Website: walmart
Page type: customer-info-address
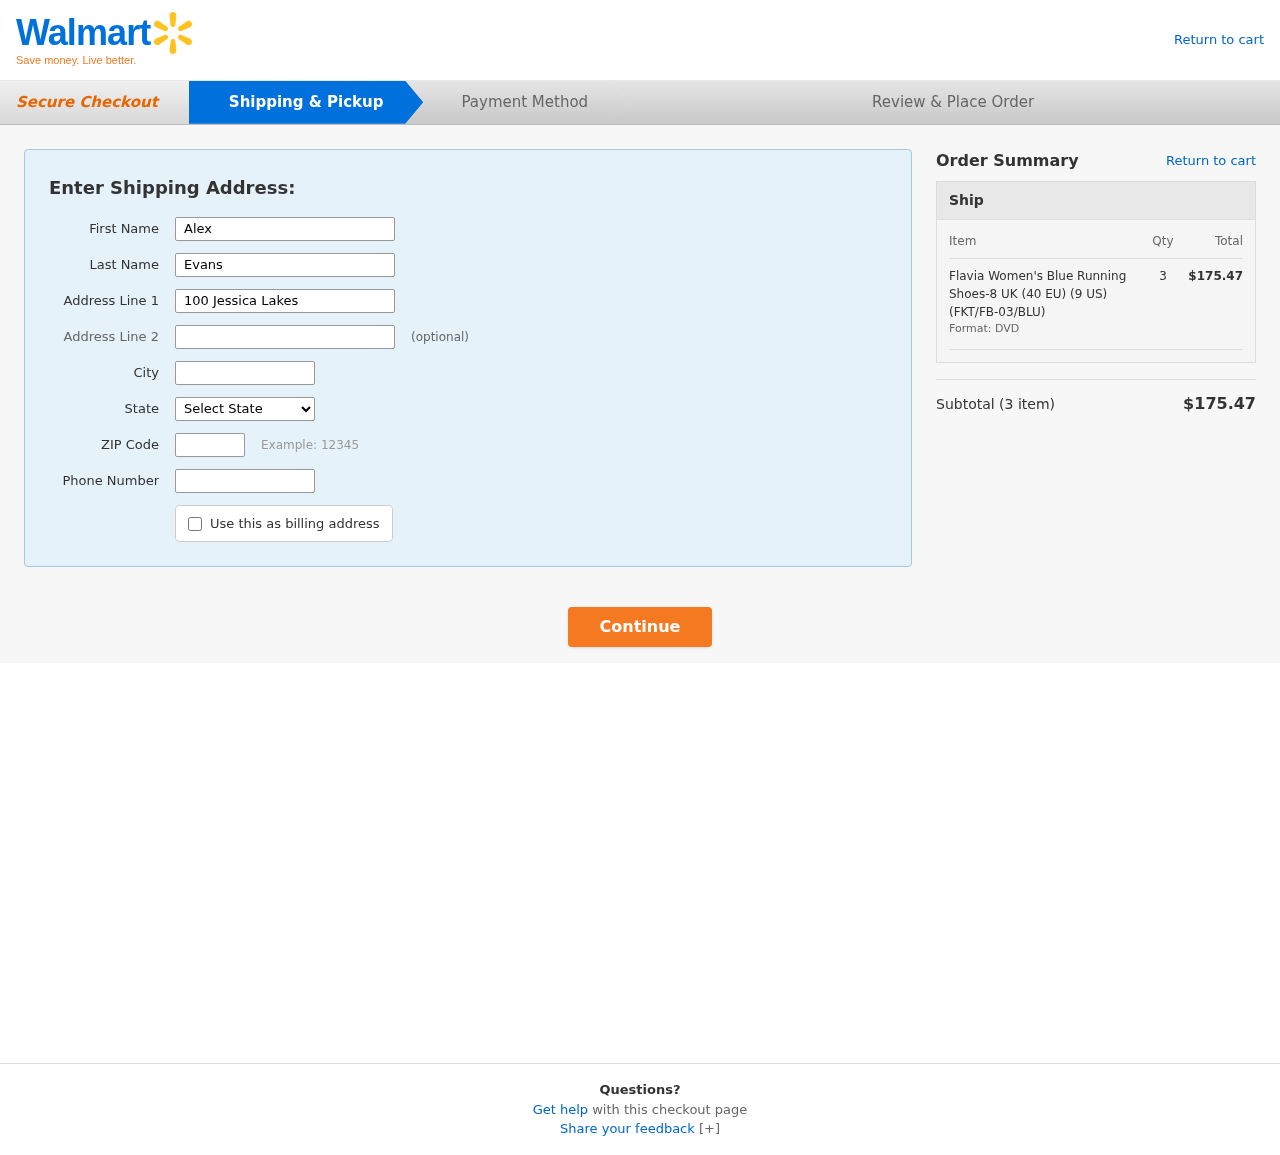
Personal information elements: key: PII_CITY
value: East Larry
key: PII_FIRSTNAME
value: Alex
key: PII_LASTNAME
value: Evans
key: PII_PHONE
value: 9772434021
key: PII_POSTCODE
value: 44915
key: PII_STATE
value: Missouri
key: PII_STREET
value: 100 Jessica Lakes
Product elements: key: PRODUCT1_NAME
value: Flavia Women's Blue Running Shoes-8 UK (40 EU) (9 US) (FKT/FB-03/BLU)
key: PRODUCT1_QUANTITY
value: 3
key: PRODUCT1_LINE_TOTAL
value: $175.47
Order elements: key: ORDER_NUM_ITEMS
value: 3
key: ORDER_SUBTOTAL
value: $175.47